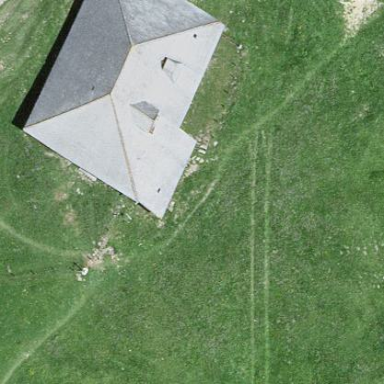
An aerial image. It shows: Cabin.